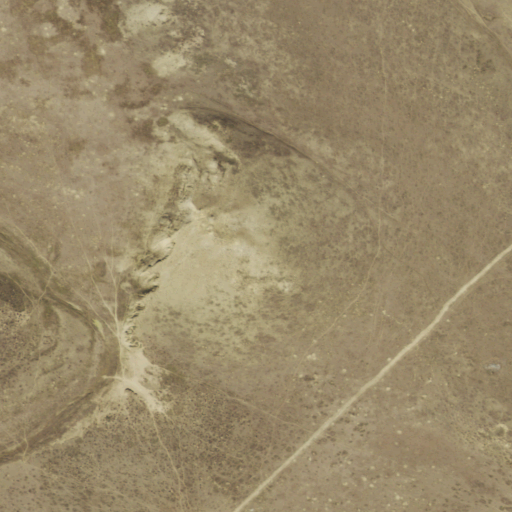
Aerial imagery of mountain in Colorado named High Hill containing only grassland